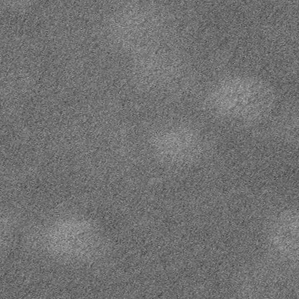
Label: frost